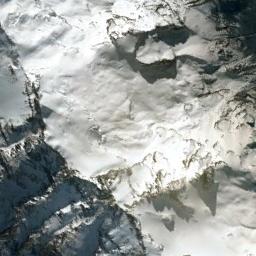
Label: snowberg